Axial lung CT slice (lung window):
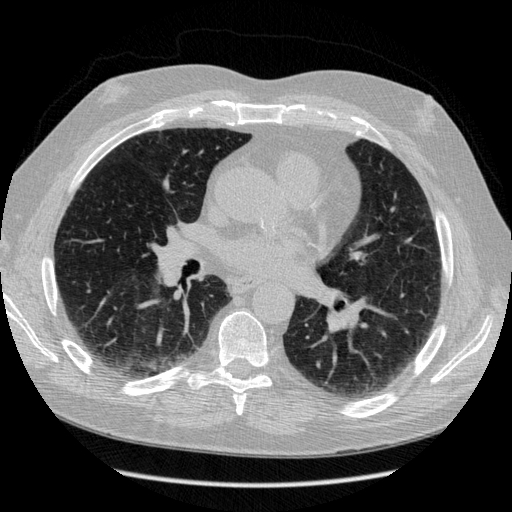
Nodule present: no